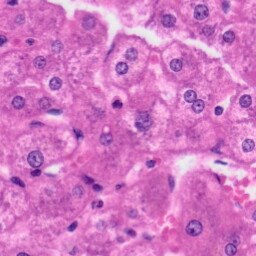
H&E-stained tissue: Liver